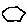
Label: hexagon